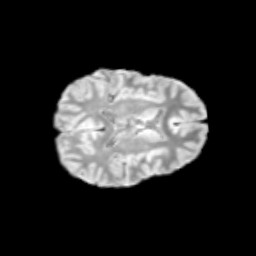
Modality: T2w
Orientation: axial
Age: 13
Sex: female
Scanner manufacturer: siemens
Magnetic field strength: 3 T
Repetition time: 3.8 s
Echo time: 0.07 s